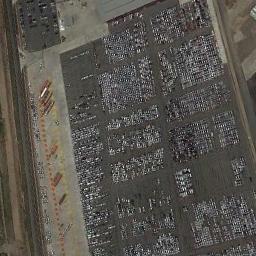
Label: parking_lot